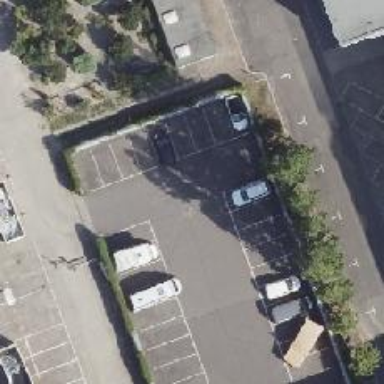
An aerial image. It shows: Road serving as parking aisle.